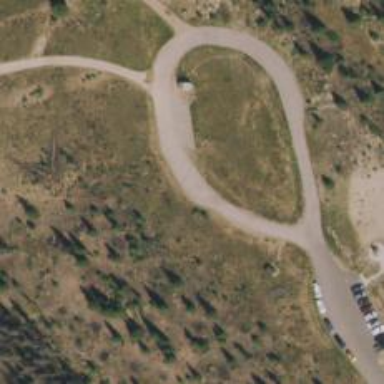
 designated as STANDARD/TERRA TRAIL by USFS."